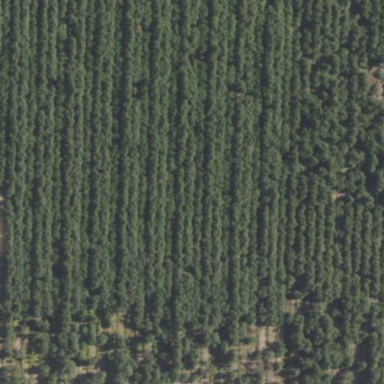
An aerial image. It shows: Almond orchard with rows of almond trees.